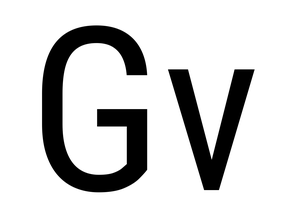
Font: Roboto_Condensed_Regular